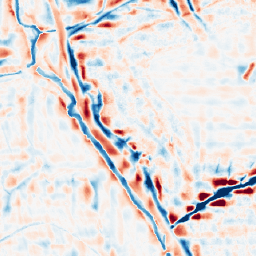
Category: wavelet
Decomposition family: wavelet_reverse_biorthogonal
Decomposition parameters: wavelet: rbio1.3
level: 4
Upsampling method: nearest
Upsampling parameters: scale: 2
Upsampling scale: 2